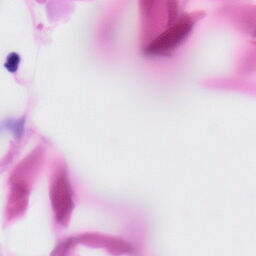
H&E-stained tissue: Skin